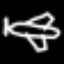
Label: airplane